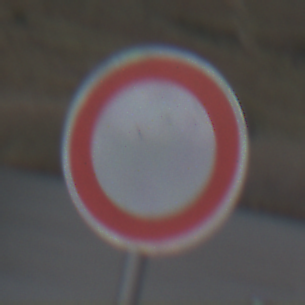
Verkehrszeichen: VerbotFahrzeugeAllerArt
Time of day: SunriseSunset
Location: Outdoor (RoadRail)
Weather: PartlyCloudy
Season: NotSpecified
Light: Natural